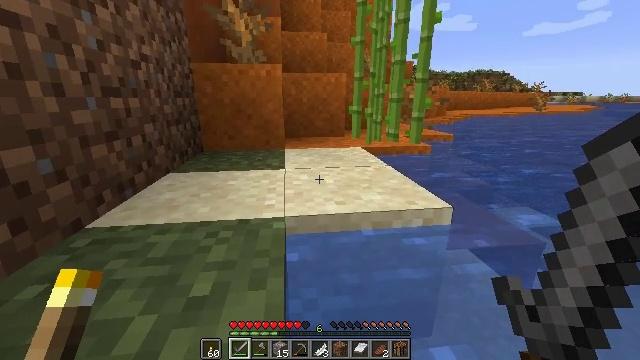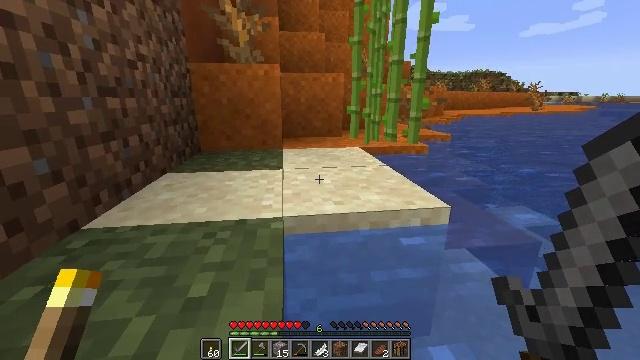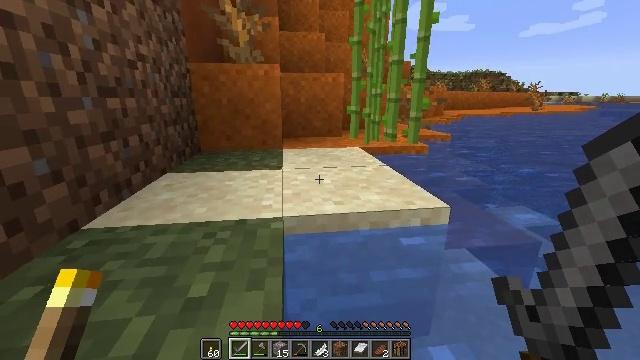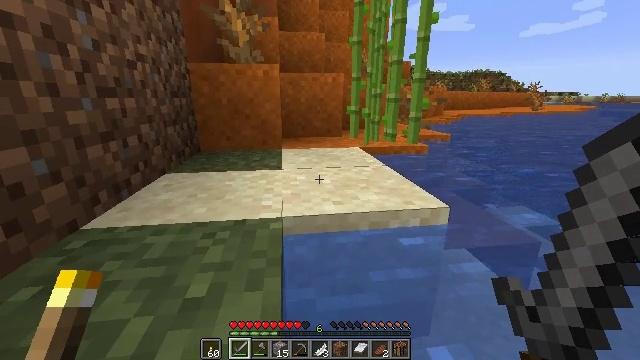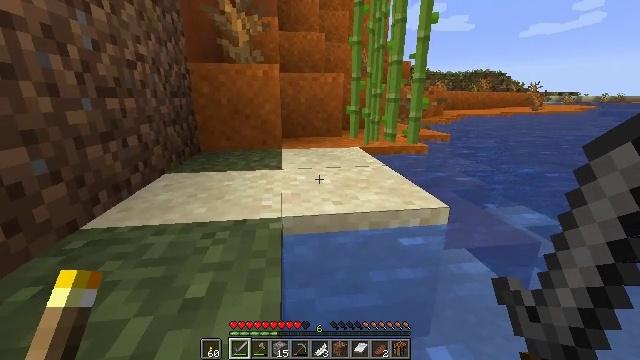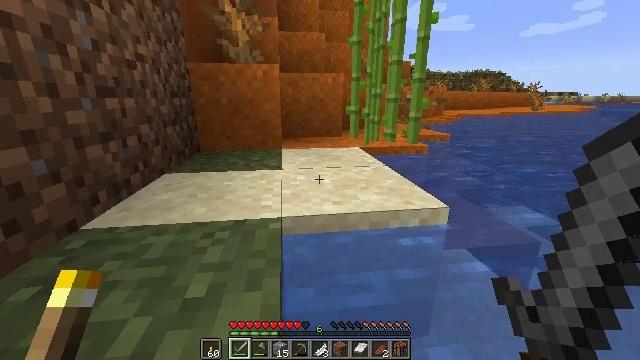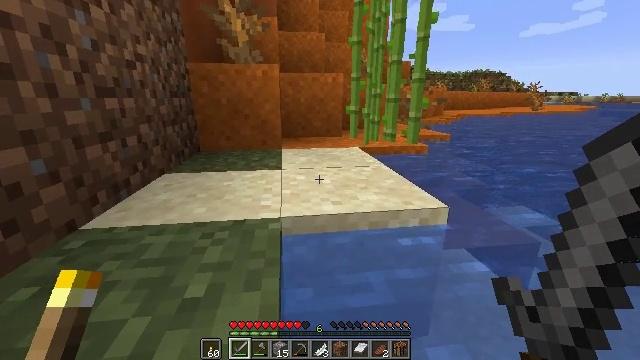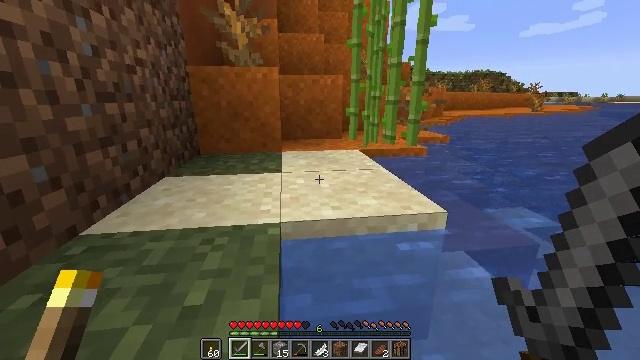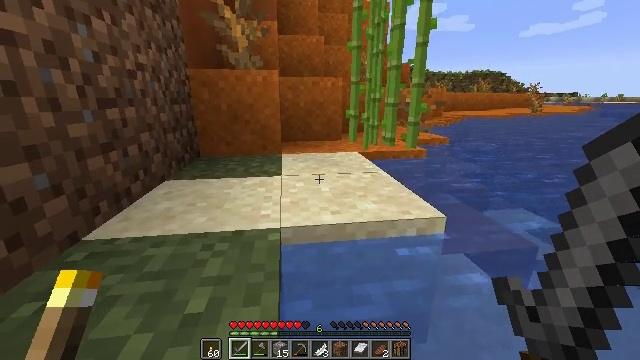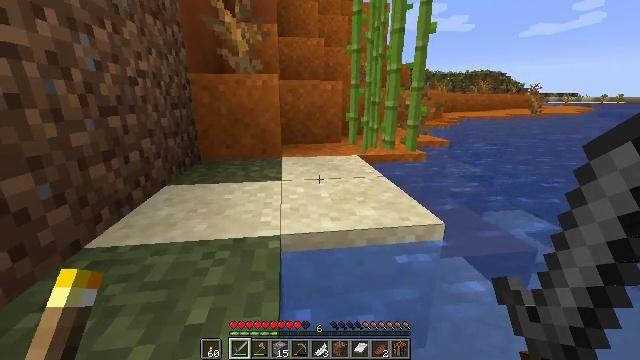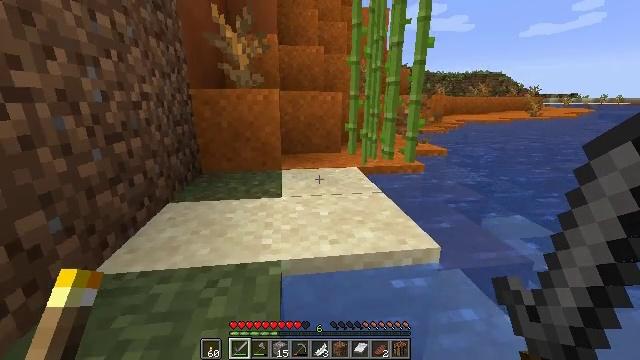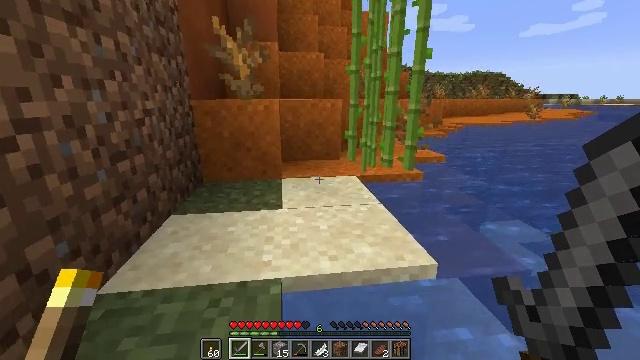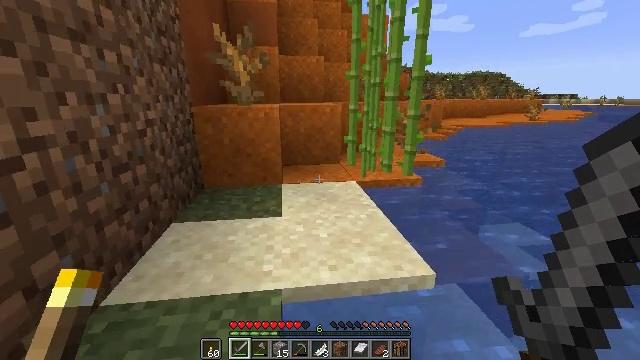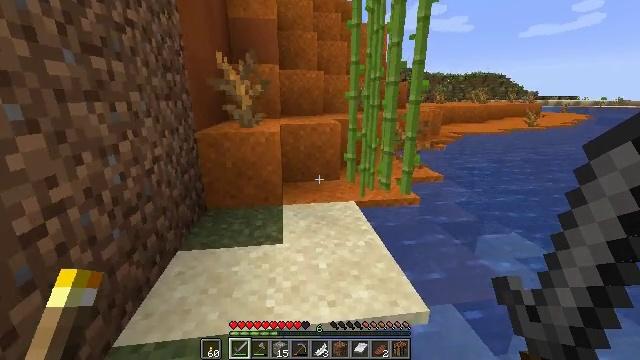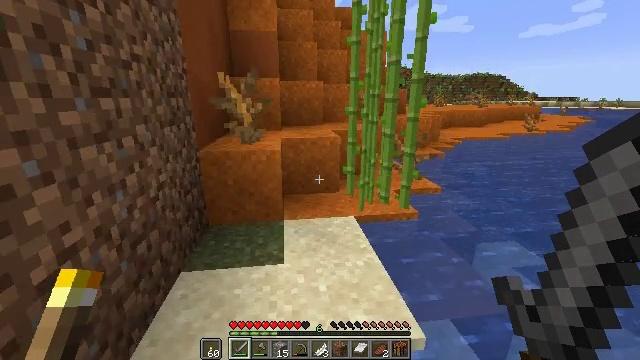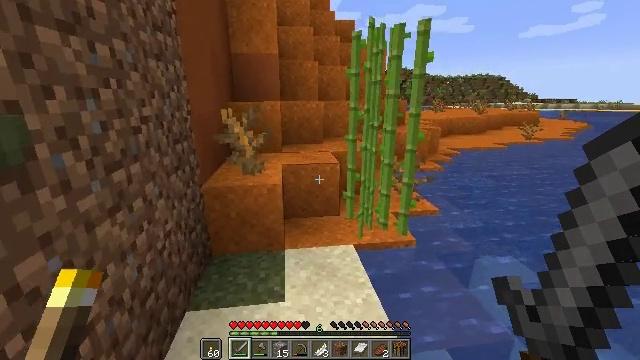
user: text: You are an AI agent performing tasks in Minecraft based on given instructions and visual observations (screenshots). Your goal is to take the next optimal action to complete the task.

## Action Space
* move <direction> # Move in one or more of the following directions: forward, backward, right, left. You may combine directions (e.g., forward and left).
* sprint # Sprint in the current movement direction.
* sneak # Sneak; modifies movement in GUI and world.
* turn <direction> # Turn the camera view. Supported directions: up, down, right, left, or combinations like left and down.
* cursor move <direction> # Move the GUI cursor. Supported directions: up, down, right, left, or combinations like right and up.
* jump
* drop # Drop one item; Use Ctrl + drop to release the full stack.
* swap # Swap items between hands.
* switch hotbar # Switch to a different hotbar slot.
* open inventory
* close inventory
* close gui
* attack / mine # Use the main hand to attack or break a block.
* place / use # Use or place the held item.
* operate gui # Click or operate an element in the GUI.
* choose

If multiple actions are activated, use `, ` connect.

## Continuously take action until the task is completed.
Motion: motion action
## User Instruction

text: Collect sugar cane near water sources.
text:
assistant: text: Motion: sprint
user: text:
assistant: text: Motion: move forward, sprint
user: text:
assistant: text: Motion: move forward, sprint
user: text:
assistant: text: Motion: move forward, sprint
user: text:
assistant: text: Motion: move forward, sprint
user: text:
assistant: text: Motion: move forward, sprint
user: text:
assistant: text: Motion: move forward, sprint, jump
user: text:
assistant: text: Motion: move forward, sprint, jump
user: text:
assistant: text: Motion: move forward, sprint, jump
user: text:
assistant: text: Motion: move forward, sprint, jump
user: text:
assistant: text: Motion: move forward, sprint, jump
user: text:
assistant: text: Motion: move forward, sprint, jump
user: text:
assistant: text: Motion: move forward, sprint, jump
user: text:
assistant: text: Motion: move forward, sprint, jump
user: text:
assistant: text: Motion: move forward, sprint
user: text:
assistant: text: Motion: move forward, sprint
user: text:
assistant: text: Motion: move forward, sprint
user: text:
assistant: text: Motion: move forward, sprint
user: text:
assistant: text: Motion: move forward, sprint
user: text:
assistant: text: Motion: move forward, sprint
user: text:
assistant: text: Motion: move forward, sprint
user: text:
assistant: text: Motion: move forward, sprint
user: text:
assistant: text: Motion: move forward, sprint
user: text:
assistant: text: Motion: move forward, sprint
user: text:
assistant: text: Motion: move forward, sprint
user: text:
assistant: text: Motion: move forward, sprint, turn right
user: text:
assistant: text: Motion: move forward, sprint, turn right
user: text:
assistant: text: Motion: move forward, sprint, turn right
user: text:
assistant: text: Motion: move forward, sprint, turn right
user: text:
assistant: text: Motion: move forward, sprint, turn right